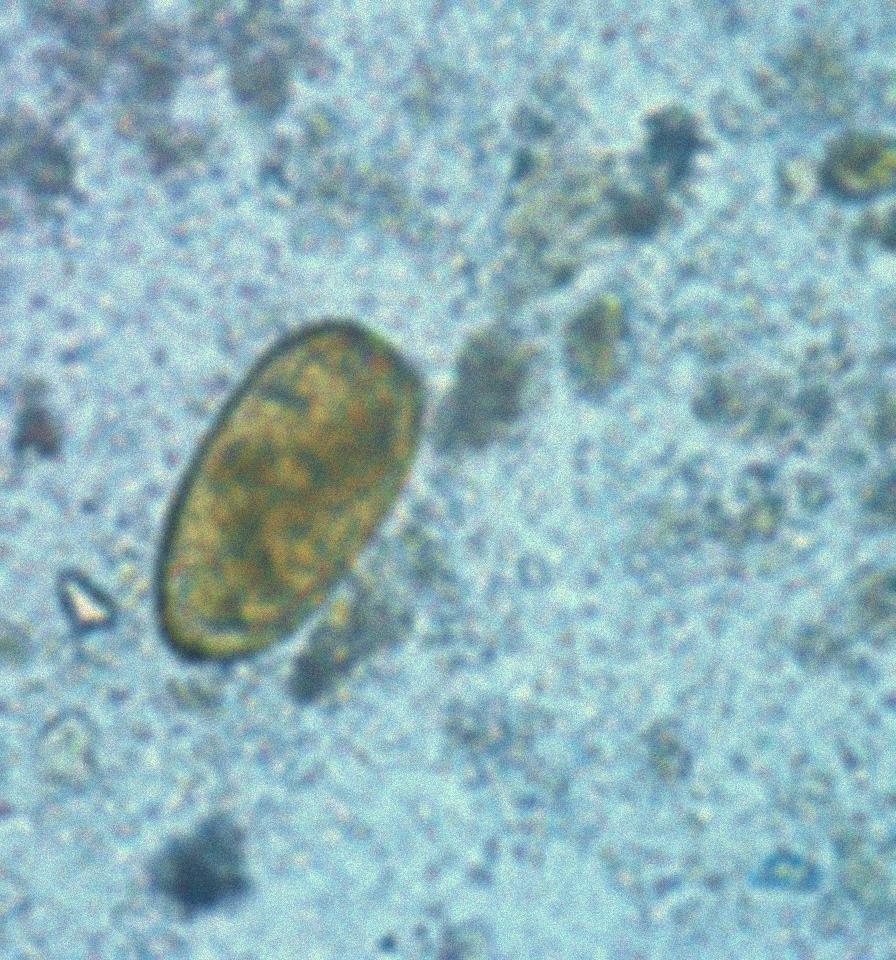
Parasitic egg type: Paragonimus spp